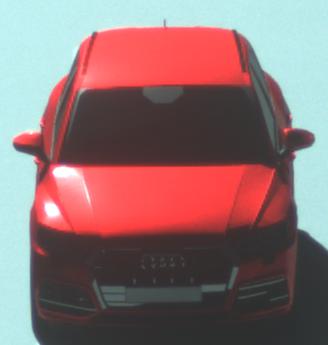
Make: Audi
Model: Q5 45 TFSI
Detailed model: Q5 (FY)
Model produced from: 2019/01
Model produced until: 2019/05
Doors: 5
Color: red
Road condition: dry road
Daytime: morning or afternoon
Contrast: high contrast